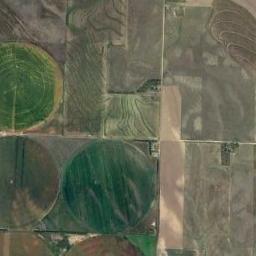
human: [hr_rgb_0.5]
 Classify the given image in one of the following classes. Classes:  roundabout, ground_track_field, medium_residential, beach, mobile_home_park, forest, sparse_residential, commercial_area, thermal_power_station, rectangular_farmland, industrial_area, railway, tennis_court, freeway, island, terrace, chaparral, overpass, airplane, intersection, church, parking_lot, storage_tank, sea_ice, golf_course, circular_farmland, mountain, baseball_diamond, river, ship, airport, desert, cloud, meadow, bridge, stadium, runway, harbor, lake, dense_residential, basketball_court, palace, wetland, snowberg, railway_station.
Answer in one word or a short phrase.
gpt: circular_farmland